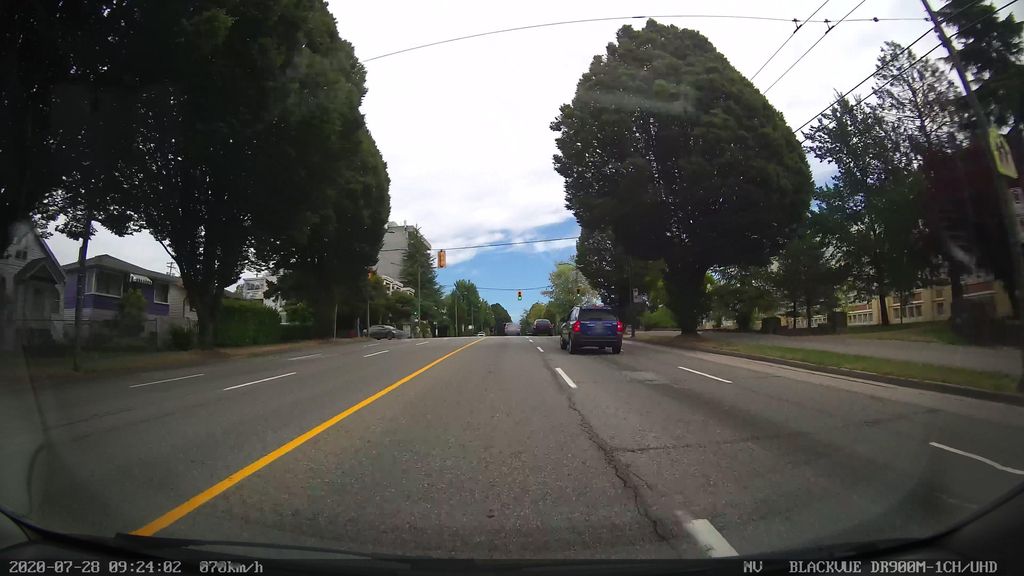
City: vancouver